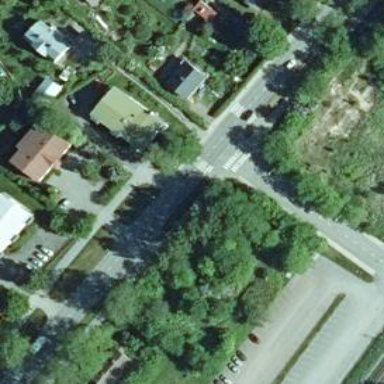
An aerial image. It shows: Marked road crossing.